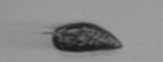
Label: Prorocentrum_triestinum